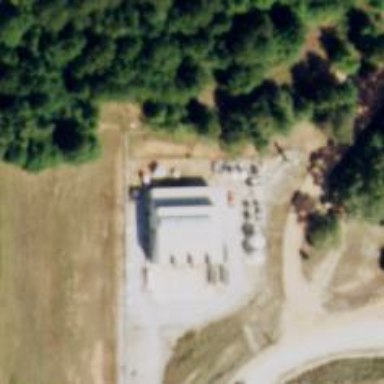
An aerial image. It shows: Generator for power supply.